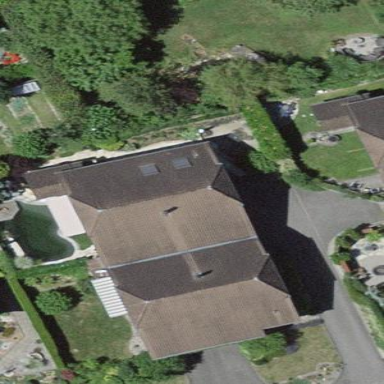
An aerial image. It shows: Building with tiled roof.